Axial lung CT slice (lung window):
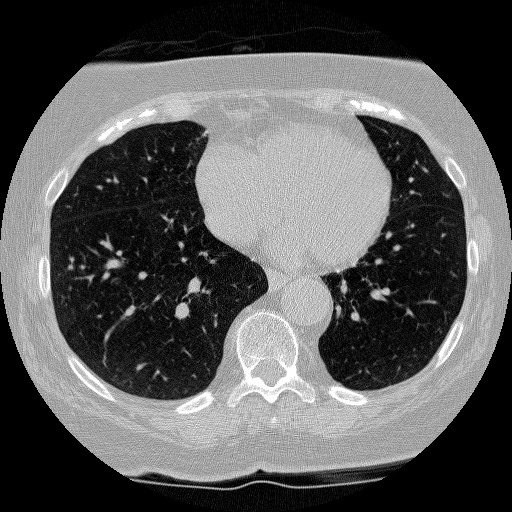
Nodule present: no